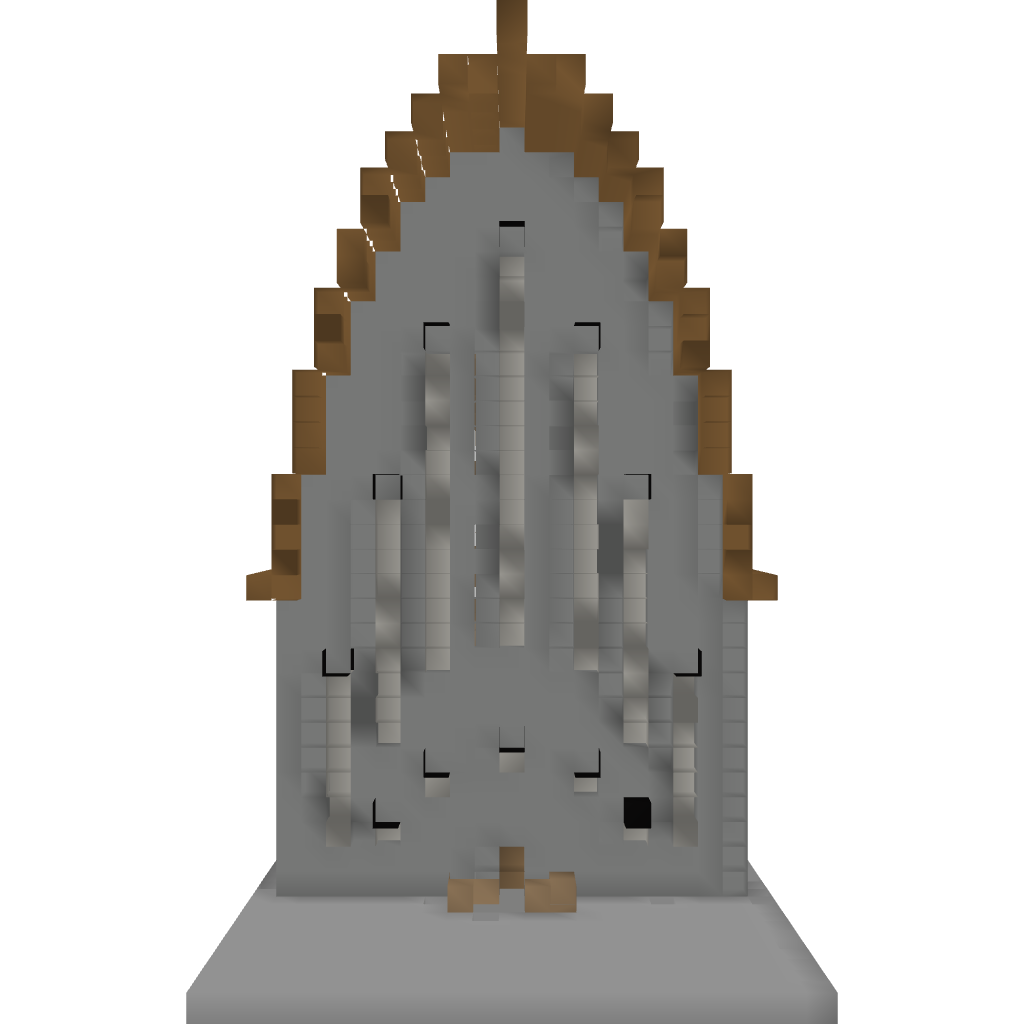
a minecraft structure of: ye olde house